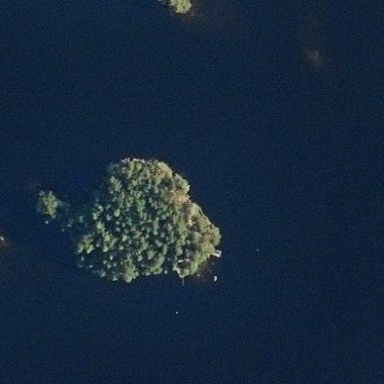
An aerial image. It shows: Image showing island.